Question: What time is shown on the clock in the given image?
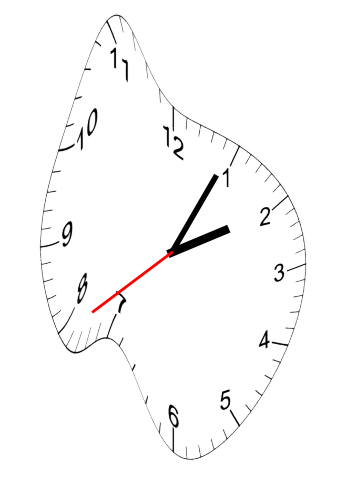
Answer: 02:04:39